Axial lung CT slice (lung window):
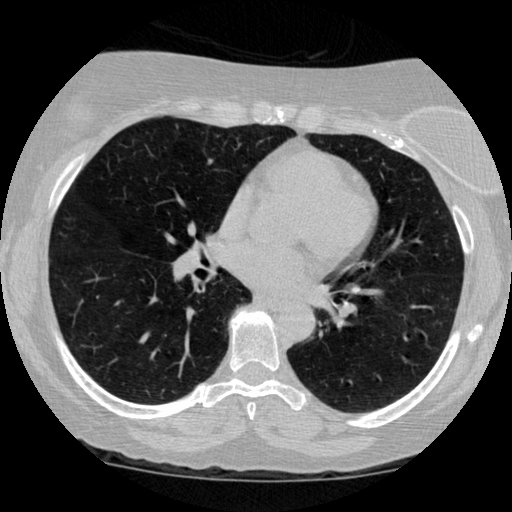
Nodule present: no